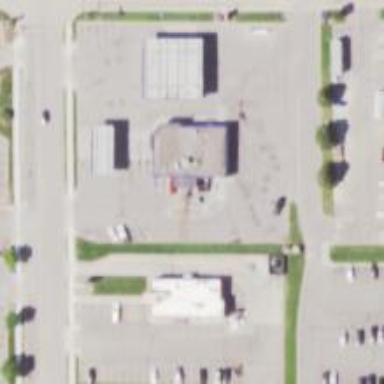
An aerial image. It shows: Convenience shop.